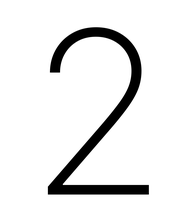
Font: Inter_ExtraLight